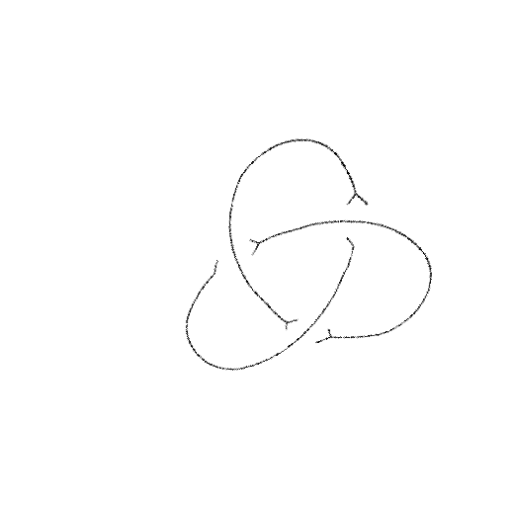
Crossing number: 3